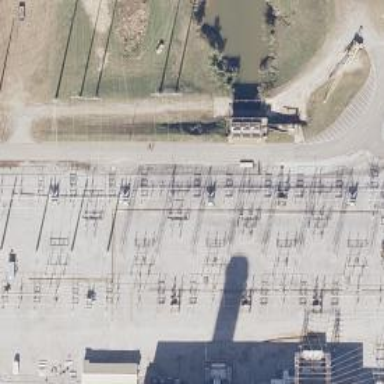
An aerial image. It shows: Switch used for power control.